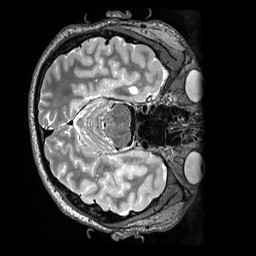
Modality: T2w
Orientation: axial
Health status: healthy
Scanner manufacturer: siemens
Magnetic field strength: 3 T
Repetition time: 3.2 s
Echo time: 0.565 s